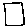
Label: square